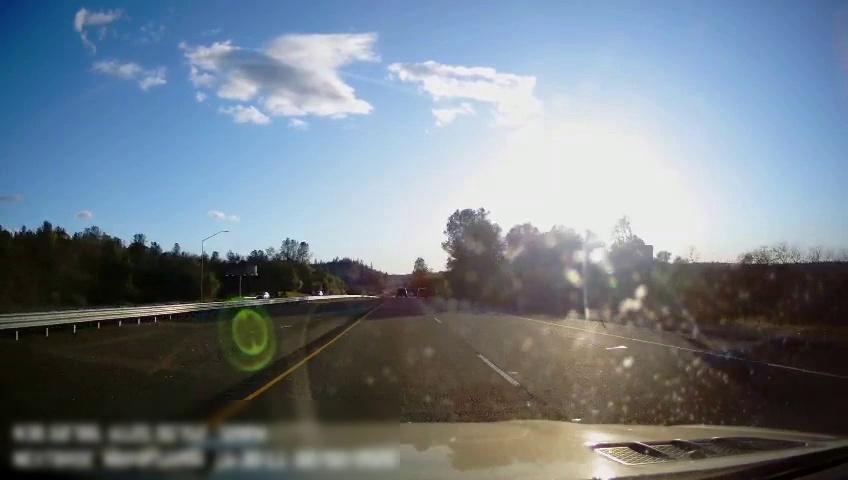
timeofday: Day
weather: Sunny
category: Drivable Space
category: Vehicles | Car
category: Vehicles | Truck
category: Vehicles | SUV
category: Vehicles | SUV
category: Lanes | Current Lane
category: Lanes | Current Lane
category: Lanes | Alternate Lane